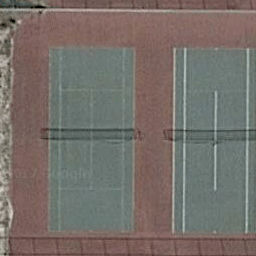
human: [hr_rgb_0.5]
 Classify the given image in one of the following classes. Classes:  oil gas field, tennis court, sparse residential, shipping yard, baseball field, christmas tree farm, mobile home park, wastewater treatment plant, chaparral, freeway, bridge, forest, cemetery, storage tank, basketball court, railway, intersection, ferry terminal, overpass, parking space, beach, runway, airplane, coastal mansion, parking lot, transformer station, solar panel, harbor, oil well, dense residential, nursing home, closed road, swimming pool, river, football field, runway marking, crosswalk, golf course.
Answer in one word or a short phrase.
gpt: tennis court